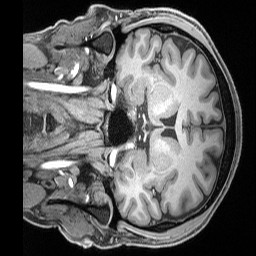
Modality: T1w
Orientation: coronal
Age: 28
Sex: male
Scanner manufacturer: siemens
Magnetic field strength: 3 T
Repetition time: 2.17 s
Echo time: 0.00169 s